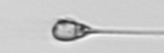
Label: Asterionellopsis_glacialis